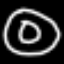
Label: donut